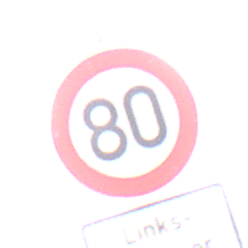
Verkehrszeichen: Geschwindigkeit80
Zusatzzeichen unten: HinweiseAufGefahrenDurchVerbaleAngabe9
Umgebung: Roofed, Urban
Tageszeit: MorningAfternoon
Wetter: PartlyCloudy
Licht: Natural
Jahreszeit: NotSpecified
Kontrast: MediumContrast